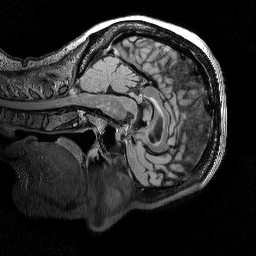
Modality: T2w
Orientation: sagittal
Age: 60
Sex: female
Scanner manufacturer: siemens
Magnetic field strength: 3 T
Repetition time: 5 s
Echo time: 0.386 s